Interaction volume radius: 5 \u00c5
Interaction volume height: 15 \u00c5
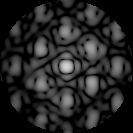
Disorder parameter: 0.4196